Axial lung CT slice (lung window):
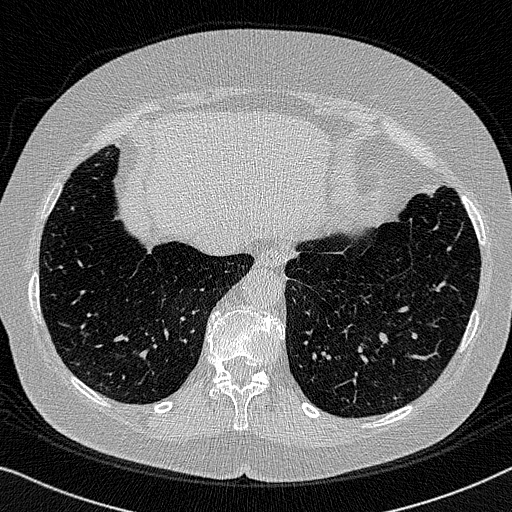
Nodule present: no